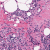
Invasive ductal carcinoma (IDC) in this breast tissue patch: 0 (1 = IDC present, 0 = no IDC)